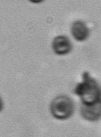
Label: Phaeocystis